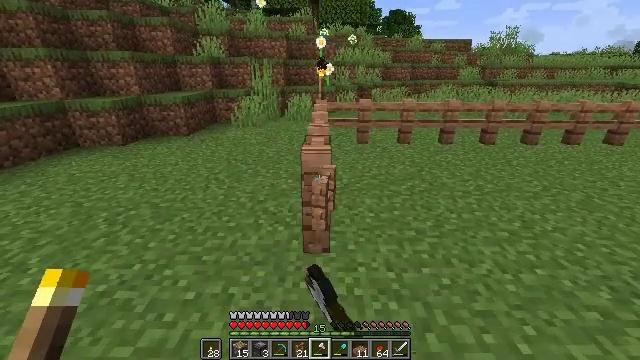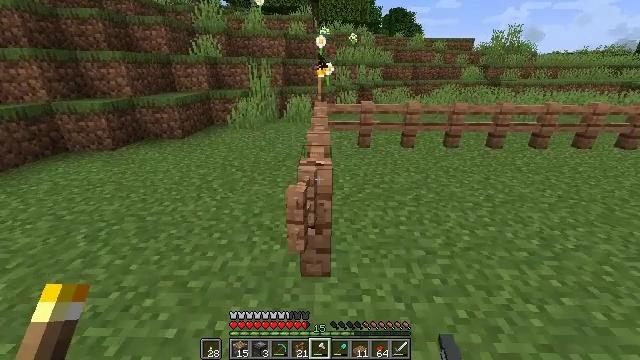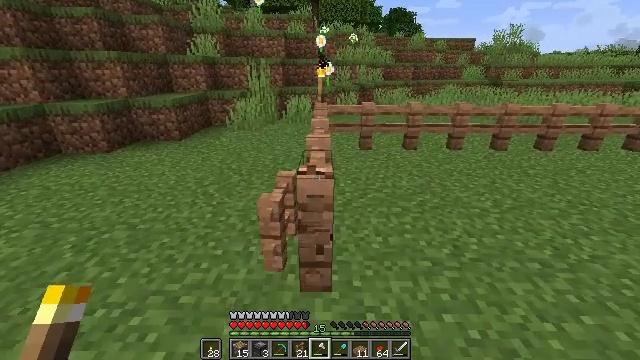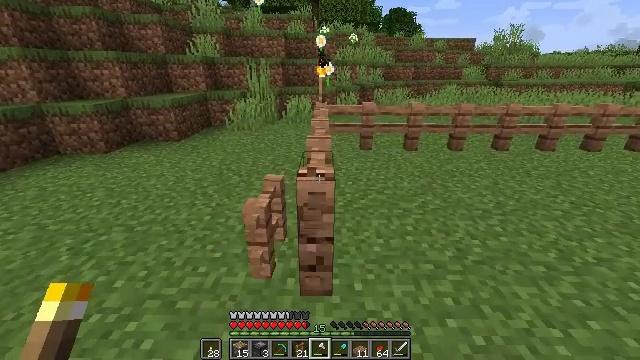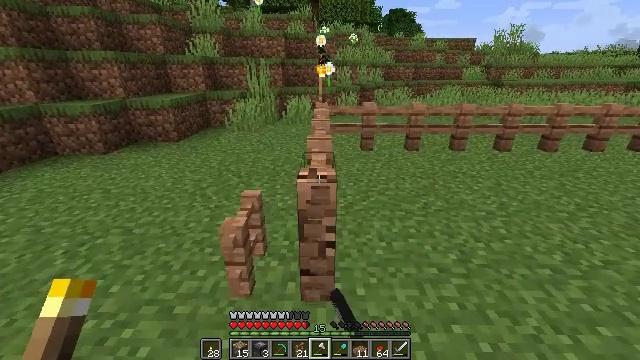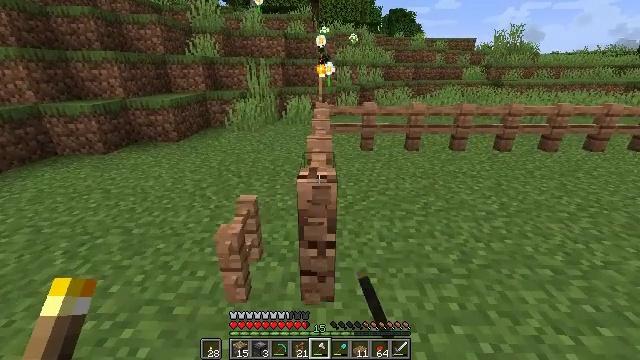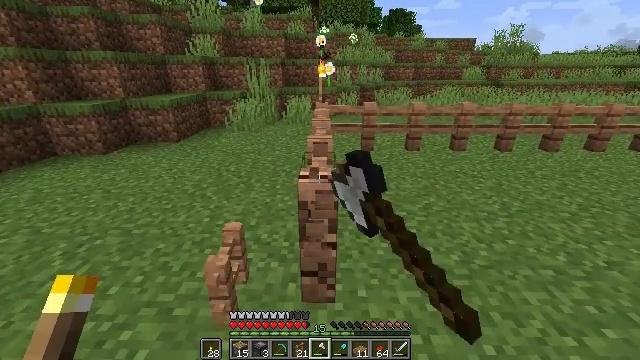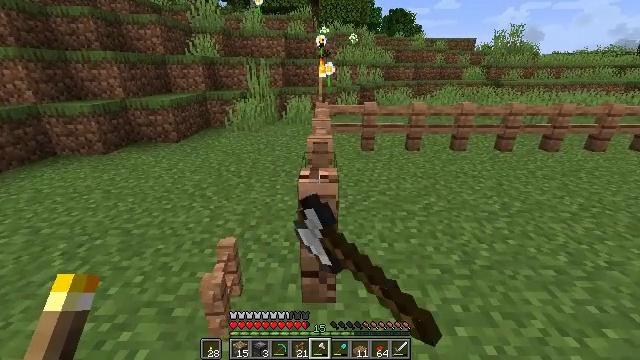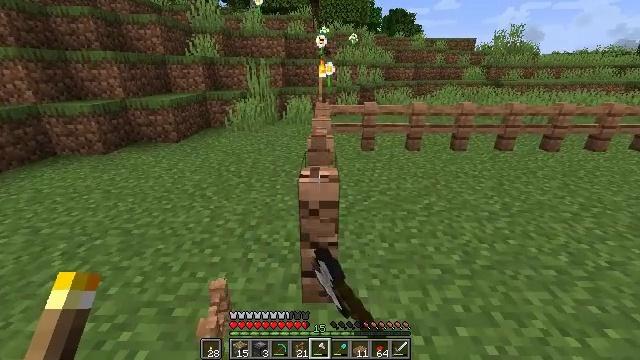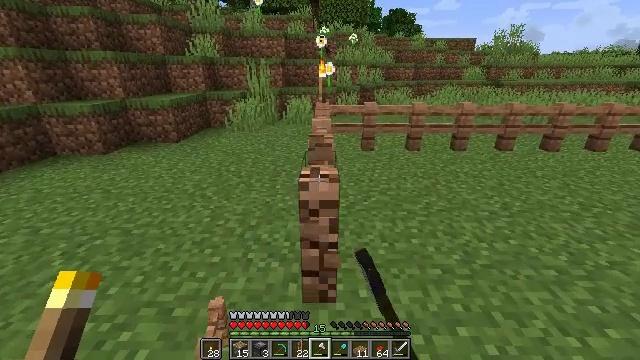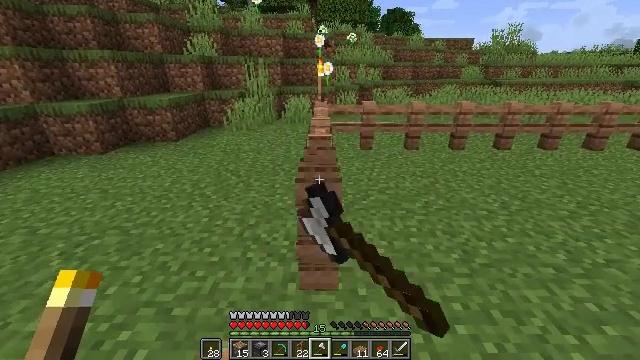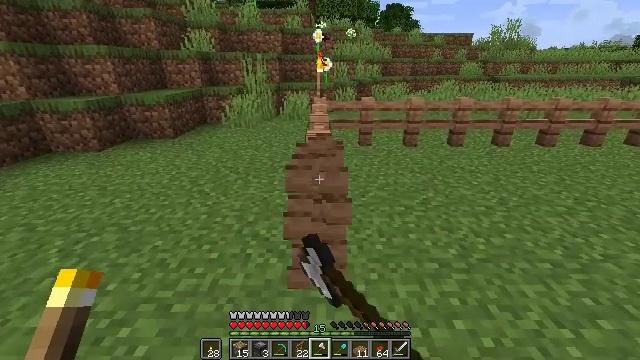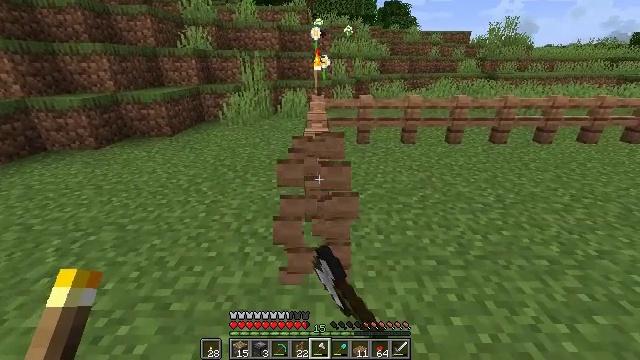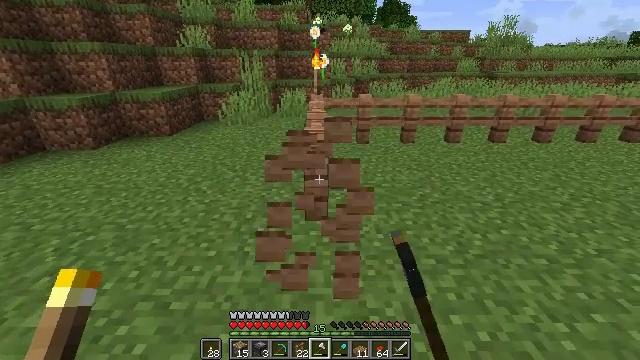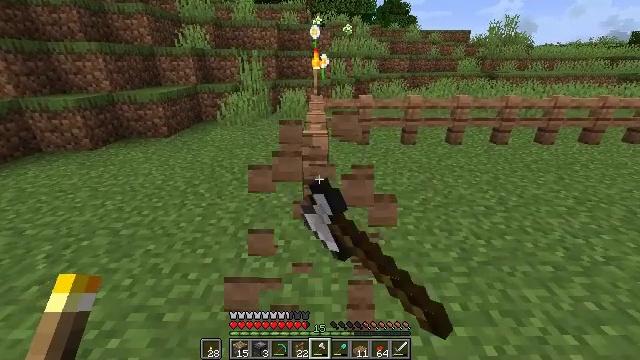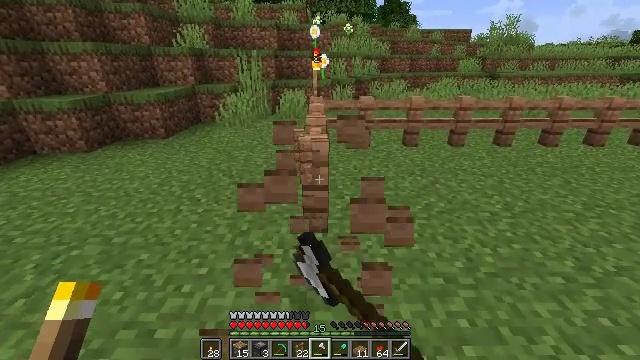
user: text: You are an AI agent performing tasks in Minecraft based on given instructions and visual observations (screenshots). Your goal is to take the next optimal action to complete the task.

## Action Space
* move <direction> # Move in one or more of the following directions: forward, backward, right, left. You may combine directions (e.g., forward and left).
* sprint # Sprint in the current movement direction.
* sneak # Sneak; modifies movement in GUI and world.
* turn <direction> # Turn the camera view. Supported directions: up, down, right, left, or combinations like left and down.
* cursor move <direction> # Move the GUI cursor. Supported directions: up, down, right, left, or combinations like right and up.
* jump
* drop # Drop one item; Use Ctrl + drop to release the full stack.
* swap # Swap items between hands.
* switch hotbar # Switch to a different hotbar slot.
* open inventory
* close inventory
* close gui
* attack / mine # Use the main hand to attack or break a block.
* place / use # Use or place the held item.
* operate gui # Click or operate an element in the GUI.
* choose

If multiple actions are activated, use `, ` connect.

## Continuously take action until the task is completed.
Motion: motion action
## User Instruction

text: Remove the jungle fence from its place.
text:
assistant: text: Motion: move forward, attack / mine
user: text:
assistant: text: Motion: attack / mine
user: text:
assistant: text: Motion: attack / mine
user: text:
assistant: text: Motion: attack / mine
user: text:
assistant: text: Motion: attack / mine
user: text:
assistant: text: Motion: attack / mine
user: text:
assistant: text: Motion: attack / mine
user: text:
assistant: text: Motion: attack / mine
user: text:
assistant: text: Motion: attack / mine
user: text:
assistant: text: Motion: attack / mine
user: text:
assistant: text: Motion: attack / mine
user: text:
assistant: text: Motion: attack / mine
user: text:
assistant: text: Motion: attack / mine
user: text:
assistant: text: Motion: move forward, attack / mine
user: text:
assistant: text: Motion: move forward, attack / mine
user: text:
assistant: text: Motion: move forward, attack / mine
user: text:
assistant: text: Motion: move forward, attack / mine
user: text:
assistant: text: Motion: attack / mine
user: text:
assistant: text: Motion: attack / mine
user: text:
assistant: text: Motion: attack / mine
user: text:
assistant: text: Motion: attack / mine
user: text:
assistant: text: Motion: attack / mine
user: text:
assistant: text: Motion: attack / mine
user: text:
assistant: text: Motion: attack / mine
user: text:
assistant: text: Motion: attack / mine
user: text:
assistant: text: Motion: attack / mine
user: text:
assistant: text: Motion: attack / mine
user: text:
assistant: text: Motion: attack / mine
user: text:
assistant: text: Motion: attack / mine
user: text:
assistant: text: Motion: move forward, attack / mine